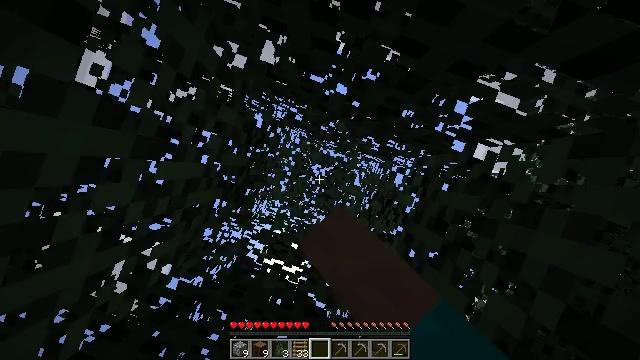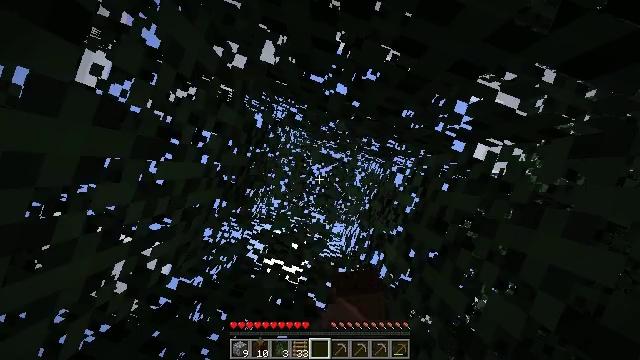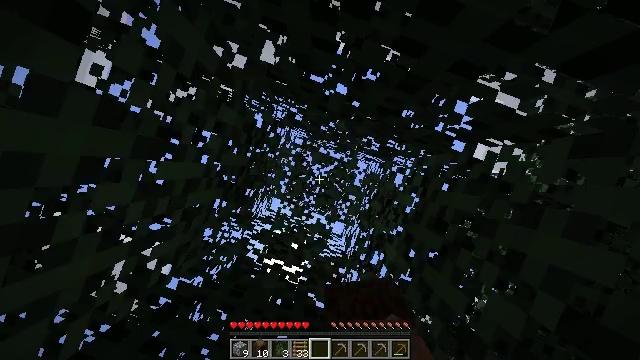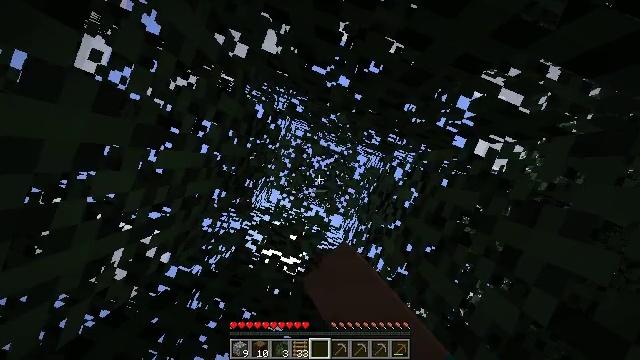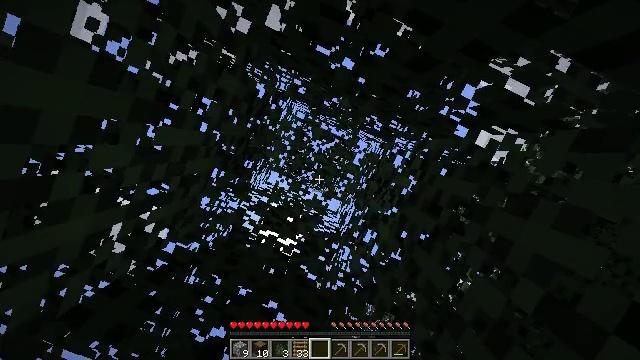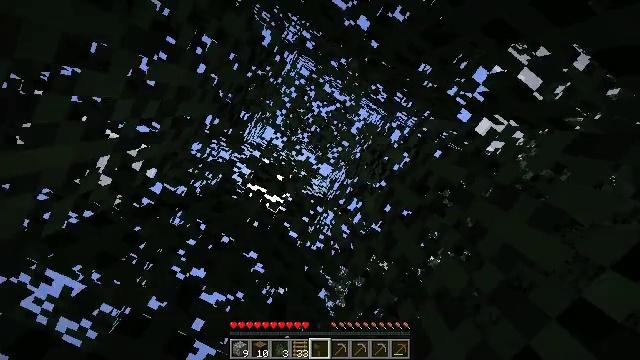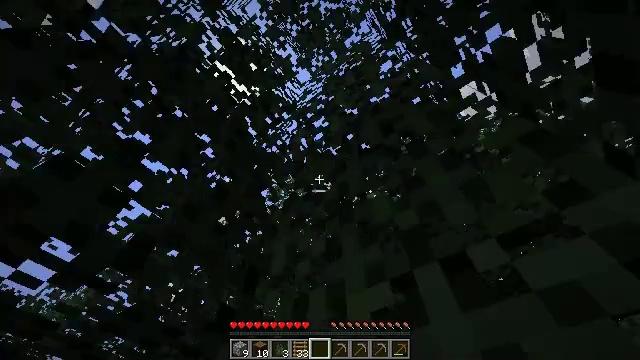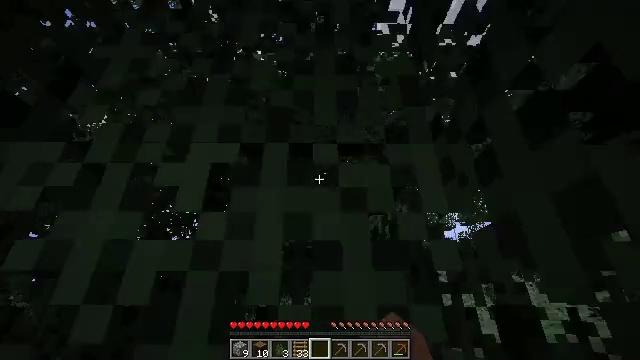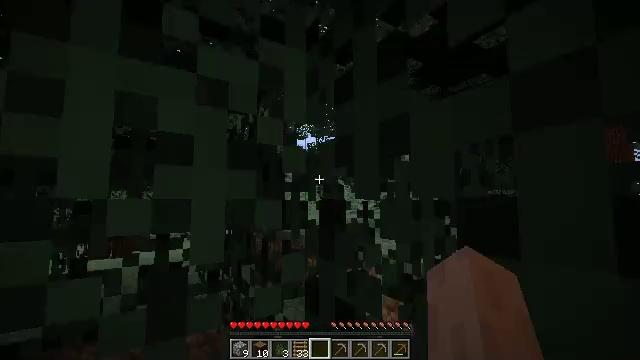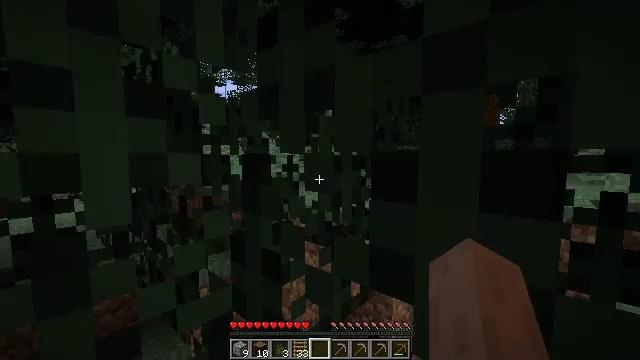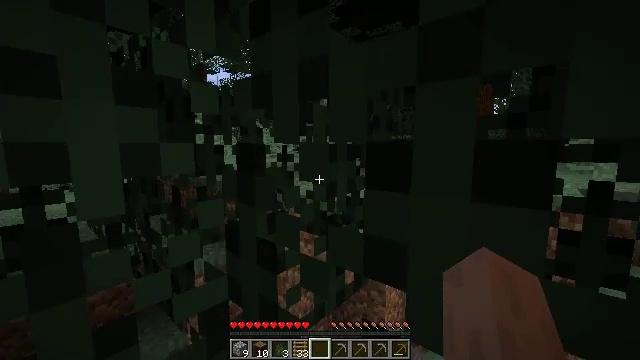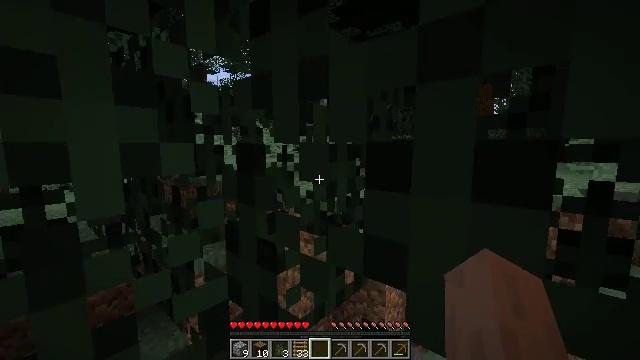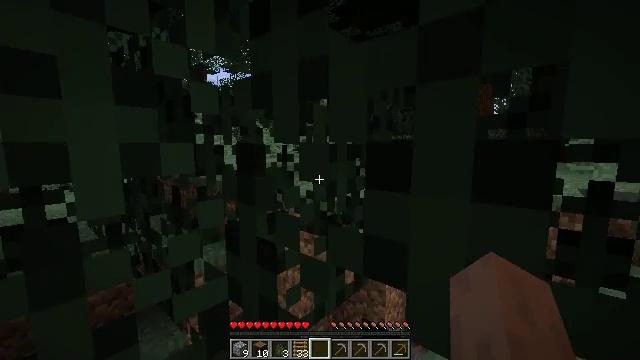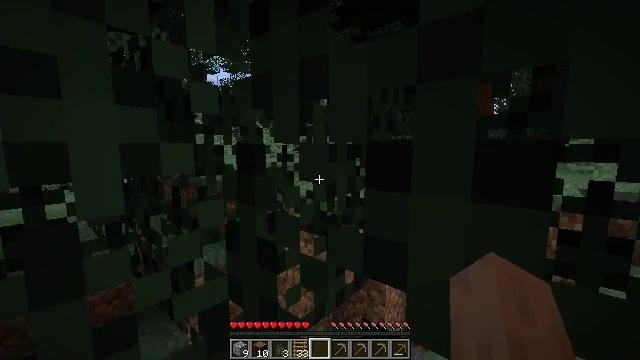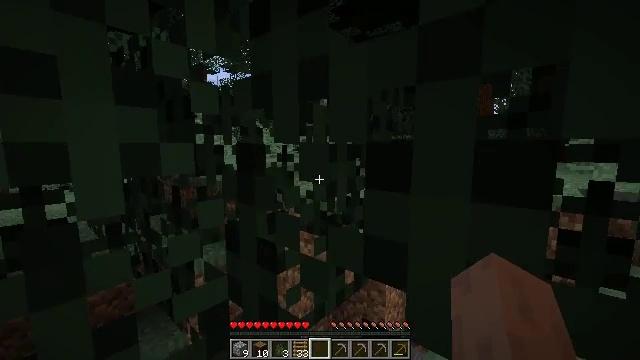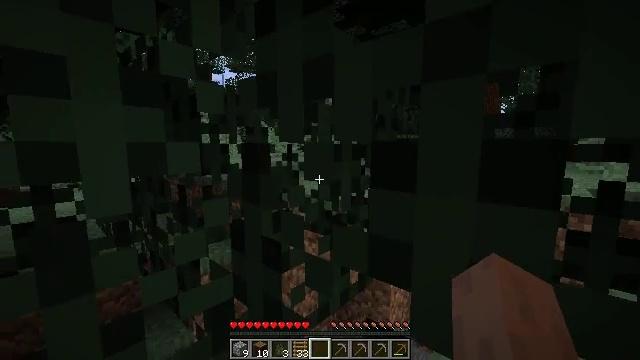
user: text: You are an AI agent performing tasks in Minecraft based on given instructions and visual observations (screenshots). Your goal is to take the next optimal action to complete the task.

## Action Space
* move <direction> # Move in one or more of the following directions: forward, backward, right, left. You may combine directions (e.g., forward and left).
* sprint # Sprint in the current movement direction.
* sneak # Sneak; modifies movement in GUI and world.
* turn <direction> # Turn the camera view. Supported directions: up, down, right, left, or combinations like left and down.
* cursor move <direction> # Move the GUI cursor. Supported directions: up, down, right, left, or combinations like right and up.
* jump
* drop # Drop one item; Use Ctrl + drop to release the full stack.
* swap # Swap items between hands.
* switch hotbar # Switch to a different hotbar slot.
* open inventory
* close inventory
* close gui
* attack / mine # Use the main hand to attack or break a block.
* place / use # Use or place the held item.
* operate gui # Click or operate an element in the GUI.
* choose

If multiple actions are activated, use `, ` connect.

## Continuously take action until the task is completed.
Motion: motion action
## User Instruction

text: Convert spruce logs into planks.
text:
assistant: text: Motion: attack / mine
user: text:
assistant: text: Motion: attack / mine
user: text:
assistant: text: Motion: turn right and down
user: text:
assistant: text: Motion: turn right and down
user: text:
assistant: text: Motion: turn right and down
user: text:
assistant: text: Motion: turn right and down
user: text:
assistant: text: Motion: turn right and down
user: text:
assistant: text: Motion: turn right and down
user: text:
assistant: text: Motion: turn right and down
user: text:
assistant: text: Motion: turn right and down
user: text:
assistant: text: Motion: no_op
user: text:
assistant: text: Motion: no_op
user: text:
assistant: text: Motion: no_op
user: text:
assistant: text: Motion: no_op
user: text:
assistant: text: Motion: turn left
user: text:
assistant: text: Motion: turn right and down
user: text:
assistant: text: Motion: move forward, turn right and down
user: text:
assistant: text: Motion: move forward, turn right and down
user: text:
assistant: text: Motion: move forward, turn right and down
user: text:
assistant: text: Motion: move forward, turn right and down
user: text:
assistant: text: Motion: move forward, turn right and down
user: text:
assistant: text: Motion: move forward, turn right
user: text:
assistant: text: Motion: move forward, turn right
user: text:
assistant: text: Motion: move forward, turn right
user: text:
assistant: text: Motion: turn right and up
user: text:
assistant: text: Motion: no_op
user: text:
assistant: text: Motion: no_op
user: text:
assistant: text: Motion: turn up
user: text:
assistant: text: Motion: turn left and up
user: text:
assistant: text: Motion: move forward